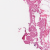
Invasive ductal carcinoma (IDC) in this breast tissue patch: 0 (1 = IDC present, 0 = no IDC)